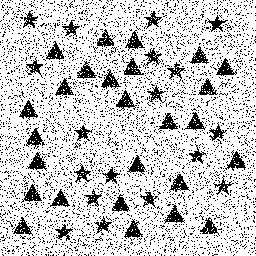
Squares: 0
Triangles: 26
Stars: 18
Total shapes: 44